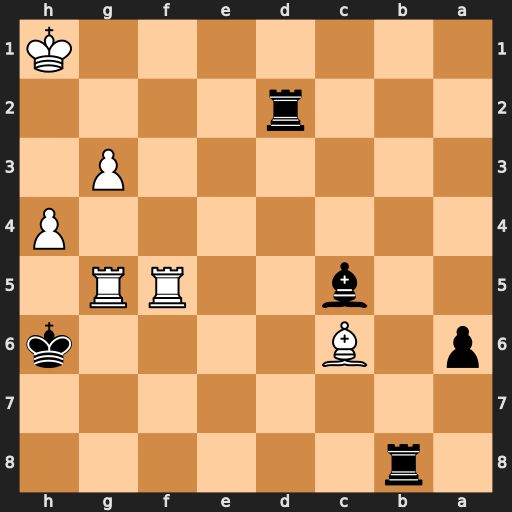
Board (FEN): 1r6/8/p1B4k/2b2RR1/7P/6P1/3r4/7K
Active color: b
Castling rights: -
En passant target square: -
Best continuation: Rb1+ Rf1 Rxf1#